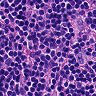
Metastatic tissue present: no